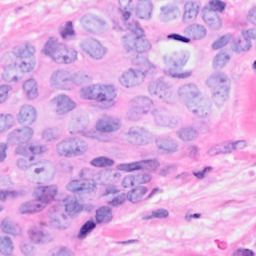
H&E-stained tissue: Breast